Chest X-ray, PA view. Patient: 62 years old, sex F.
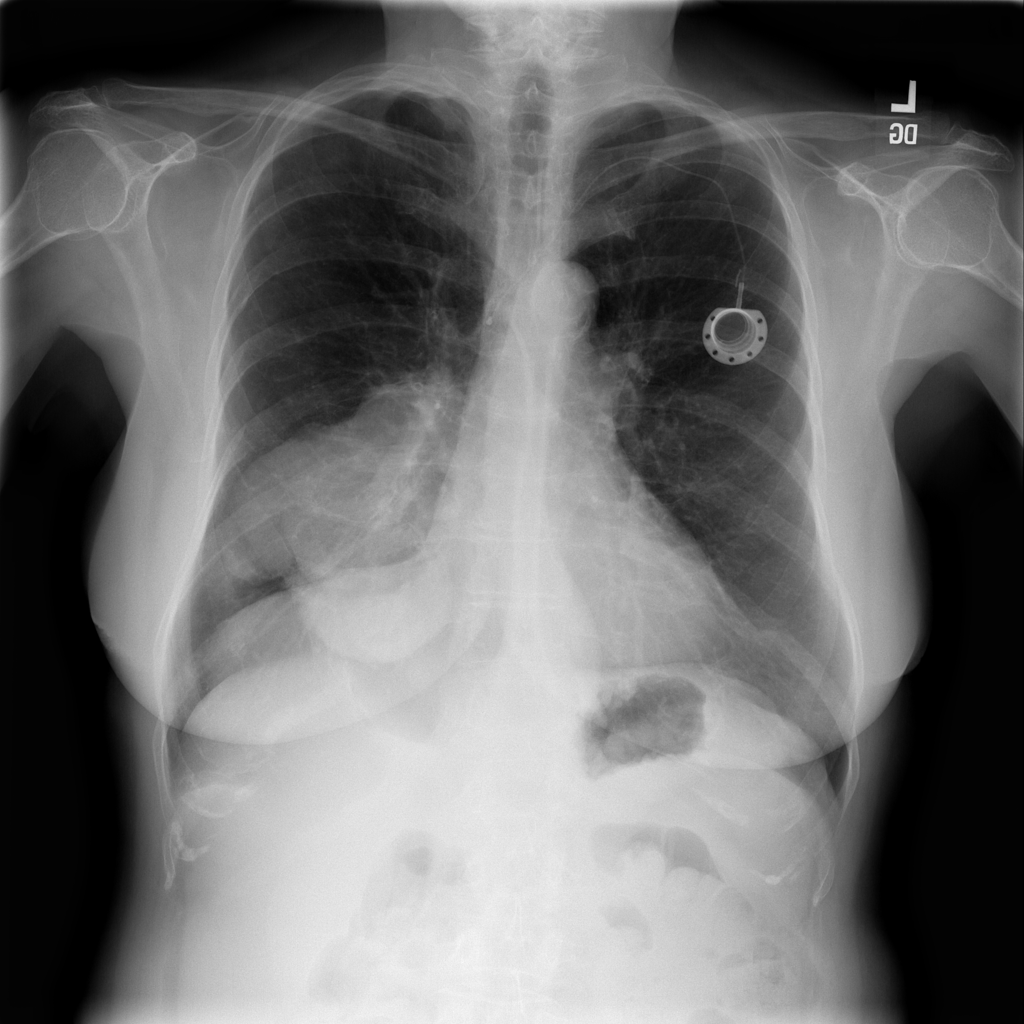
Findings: Mass